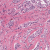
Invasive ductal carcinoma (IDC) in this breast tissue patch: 1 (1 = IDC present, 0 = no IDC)